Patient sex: M
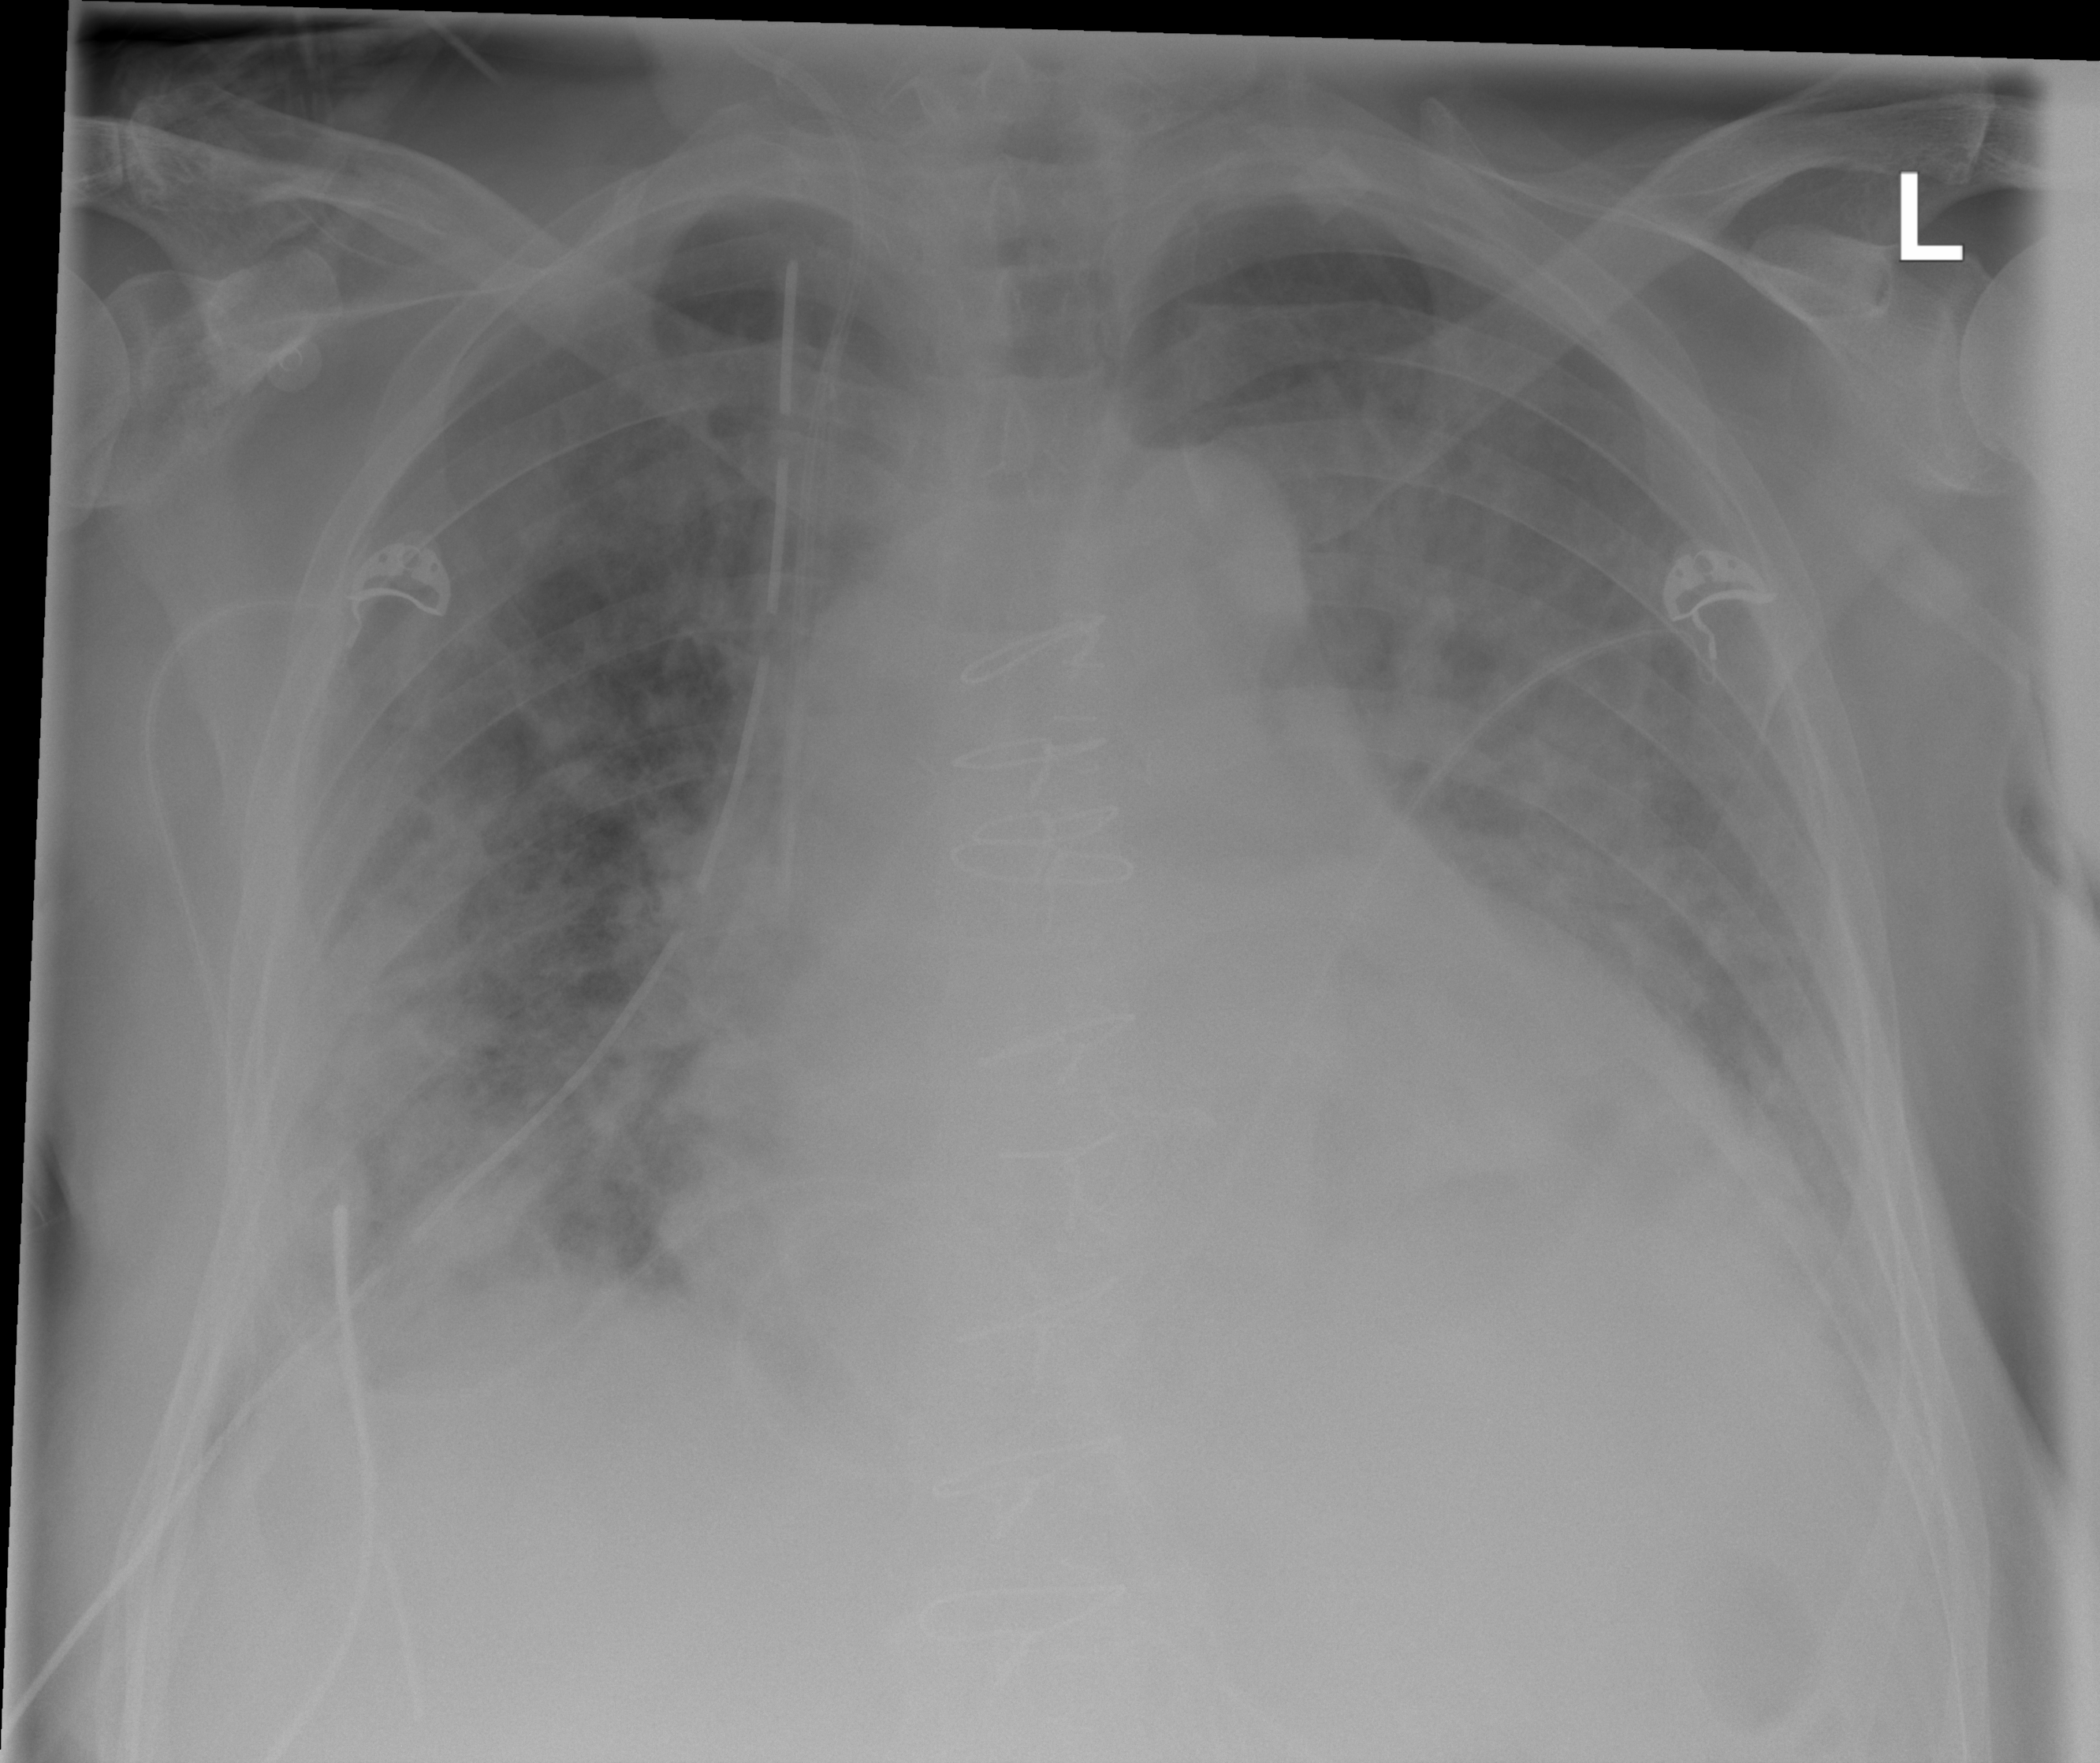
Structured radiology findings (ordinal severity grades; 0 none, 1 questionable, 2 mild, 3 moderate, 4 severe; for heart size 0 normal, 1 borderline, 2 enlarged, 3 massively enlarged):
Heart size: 2
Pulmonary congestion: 2
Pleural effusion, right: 1
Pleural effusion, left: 2
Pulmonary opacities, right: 3
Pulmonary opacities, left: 2
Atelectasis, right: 2
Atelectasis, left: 2